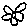
Label: flower